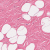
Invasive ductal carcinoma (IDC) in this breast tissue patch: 0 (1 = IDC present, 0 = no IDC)